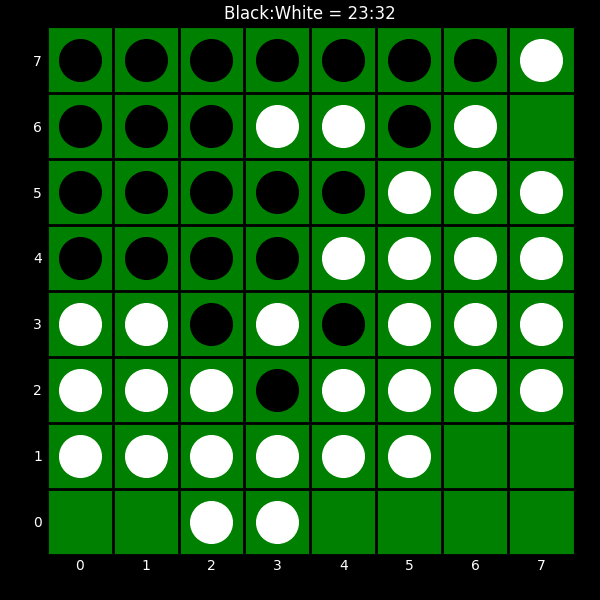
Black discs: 23
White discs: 32